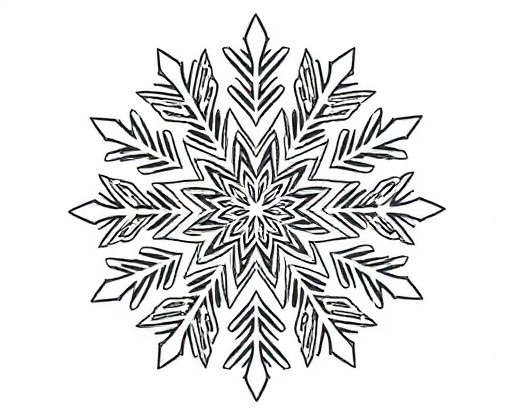
Category: Winter